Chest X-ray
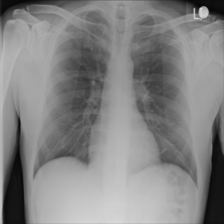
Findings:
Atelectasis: negative
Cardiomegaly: negative
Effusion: negative
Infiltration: negative
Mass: negative
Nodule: negative
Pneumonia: negative
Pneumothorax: negative
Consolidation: negative
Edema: negative
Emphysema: negative
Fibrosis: negative
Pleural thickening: negative
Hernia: negative